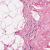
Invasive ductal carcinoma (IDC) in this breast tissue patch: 0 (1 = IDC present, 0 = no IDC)